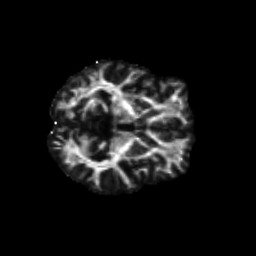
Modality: FA
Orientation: axial
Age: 67
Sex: female
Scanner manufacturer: siemens
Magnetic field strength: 3 T
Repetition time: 4.71 s
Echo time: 0.0906 s